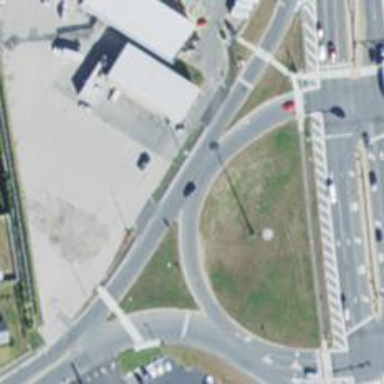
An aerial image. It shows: Primary highway with asphalt surface featuring circular junction.